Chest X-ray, PA view. Patient: 34 years old, sex M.
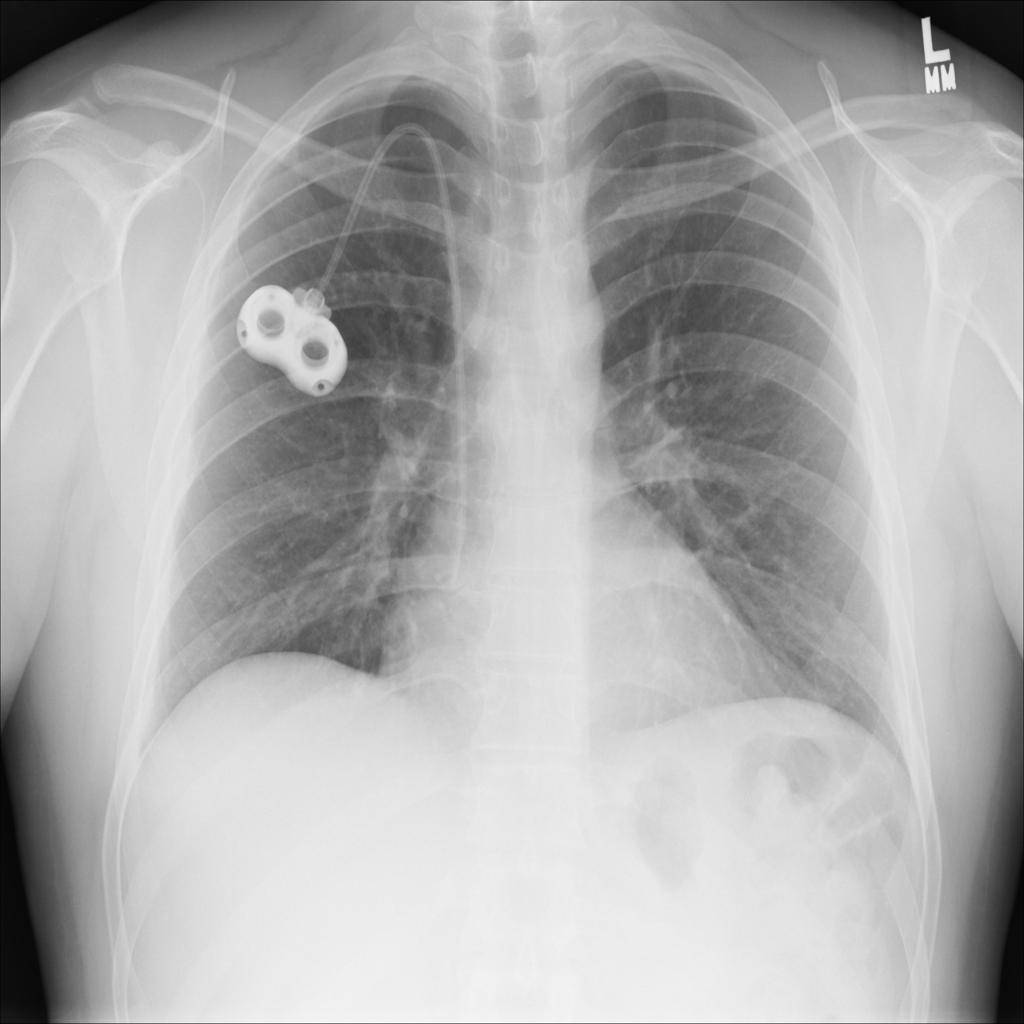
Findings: No Finding